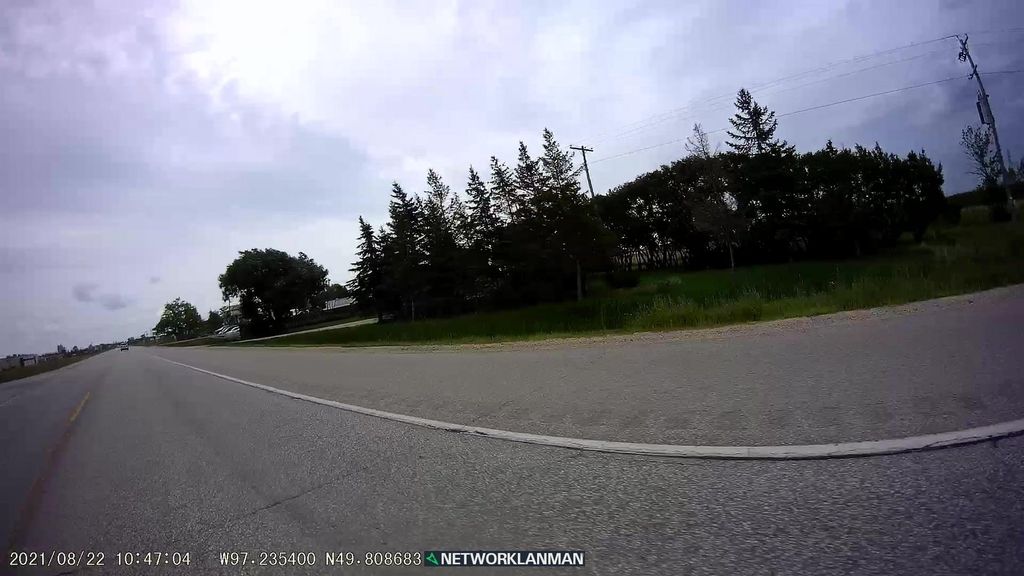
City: winnipeg